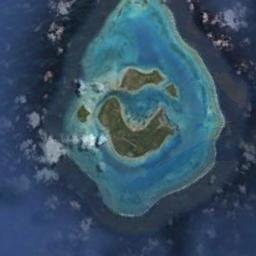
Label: island